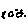
Label: moon